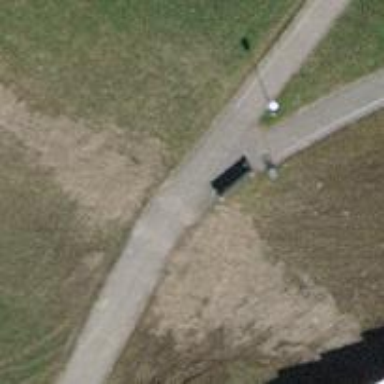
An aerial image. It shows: Bench for seating.